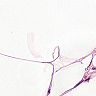
Metastatic tissue present: no